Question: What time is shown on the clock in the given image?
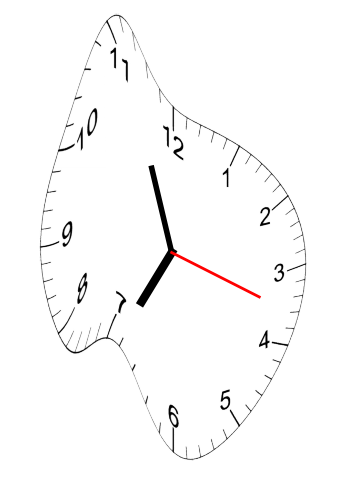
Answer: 06:56:18